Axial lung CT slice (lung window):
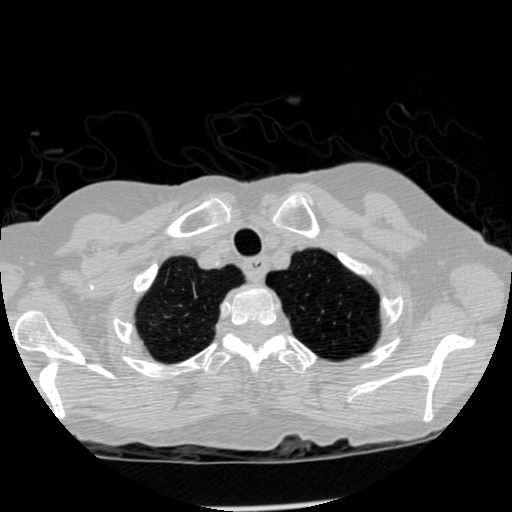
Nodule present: no